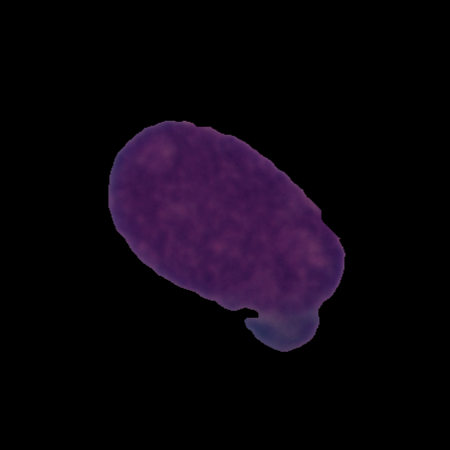
Label: cancer